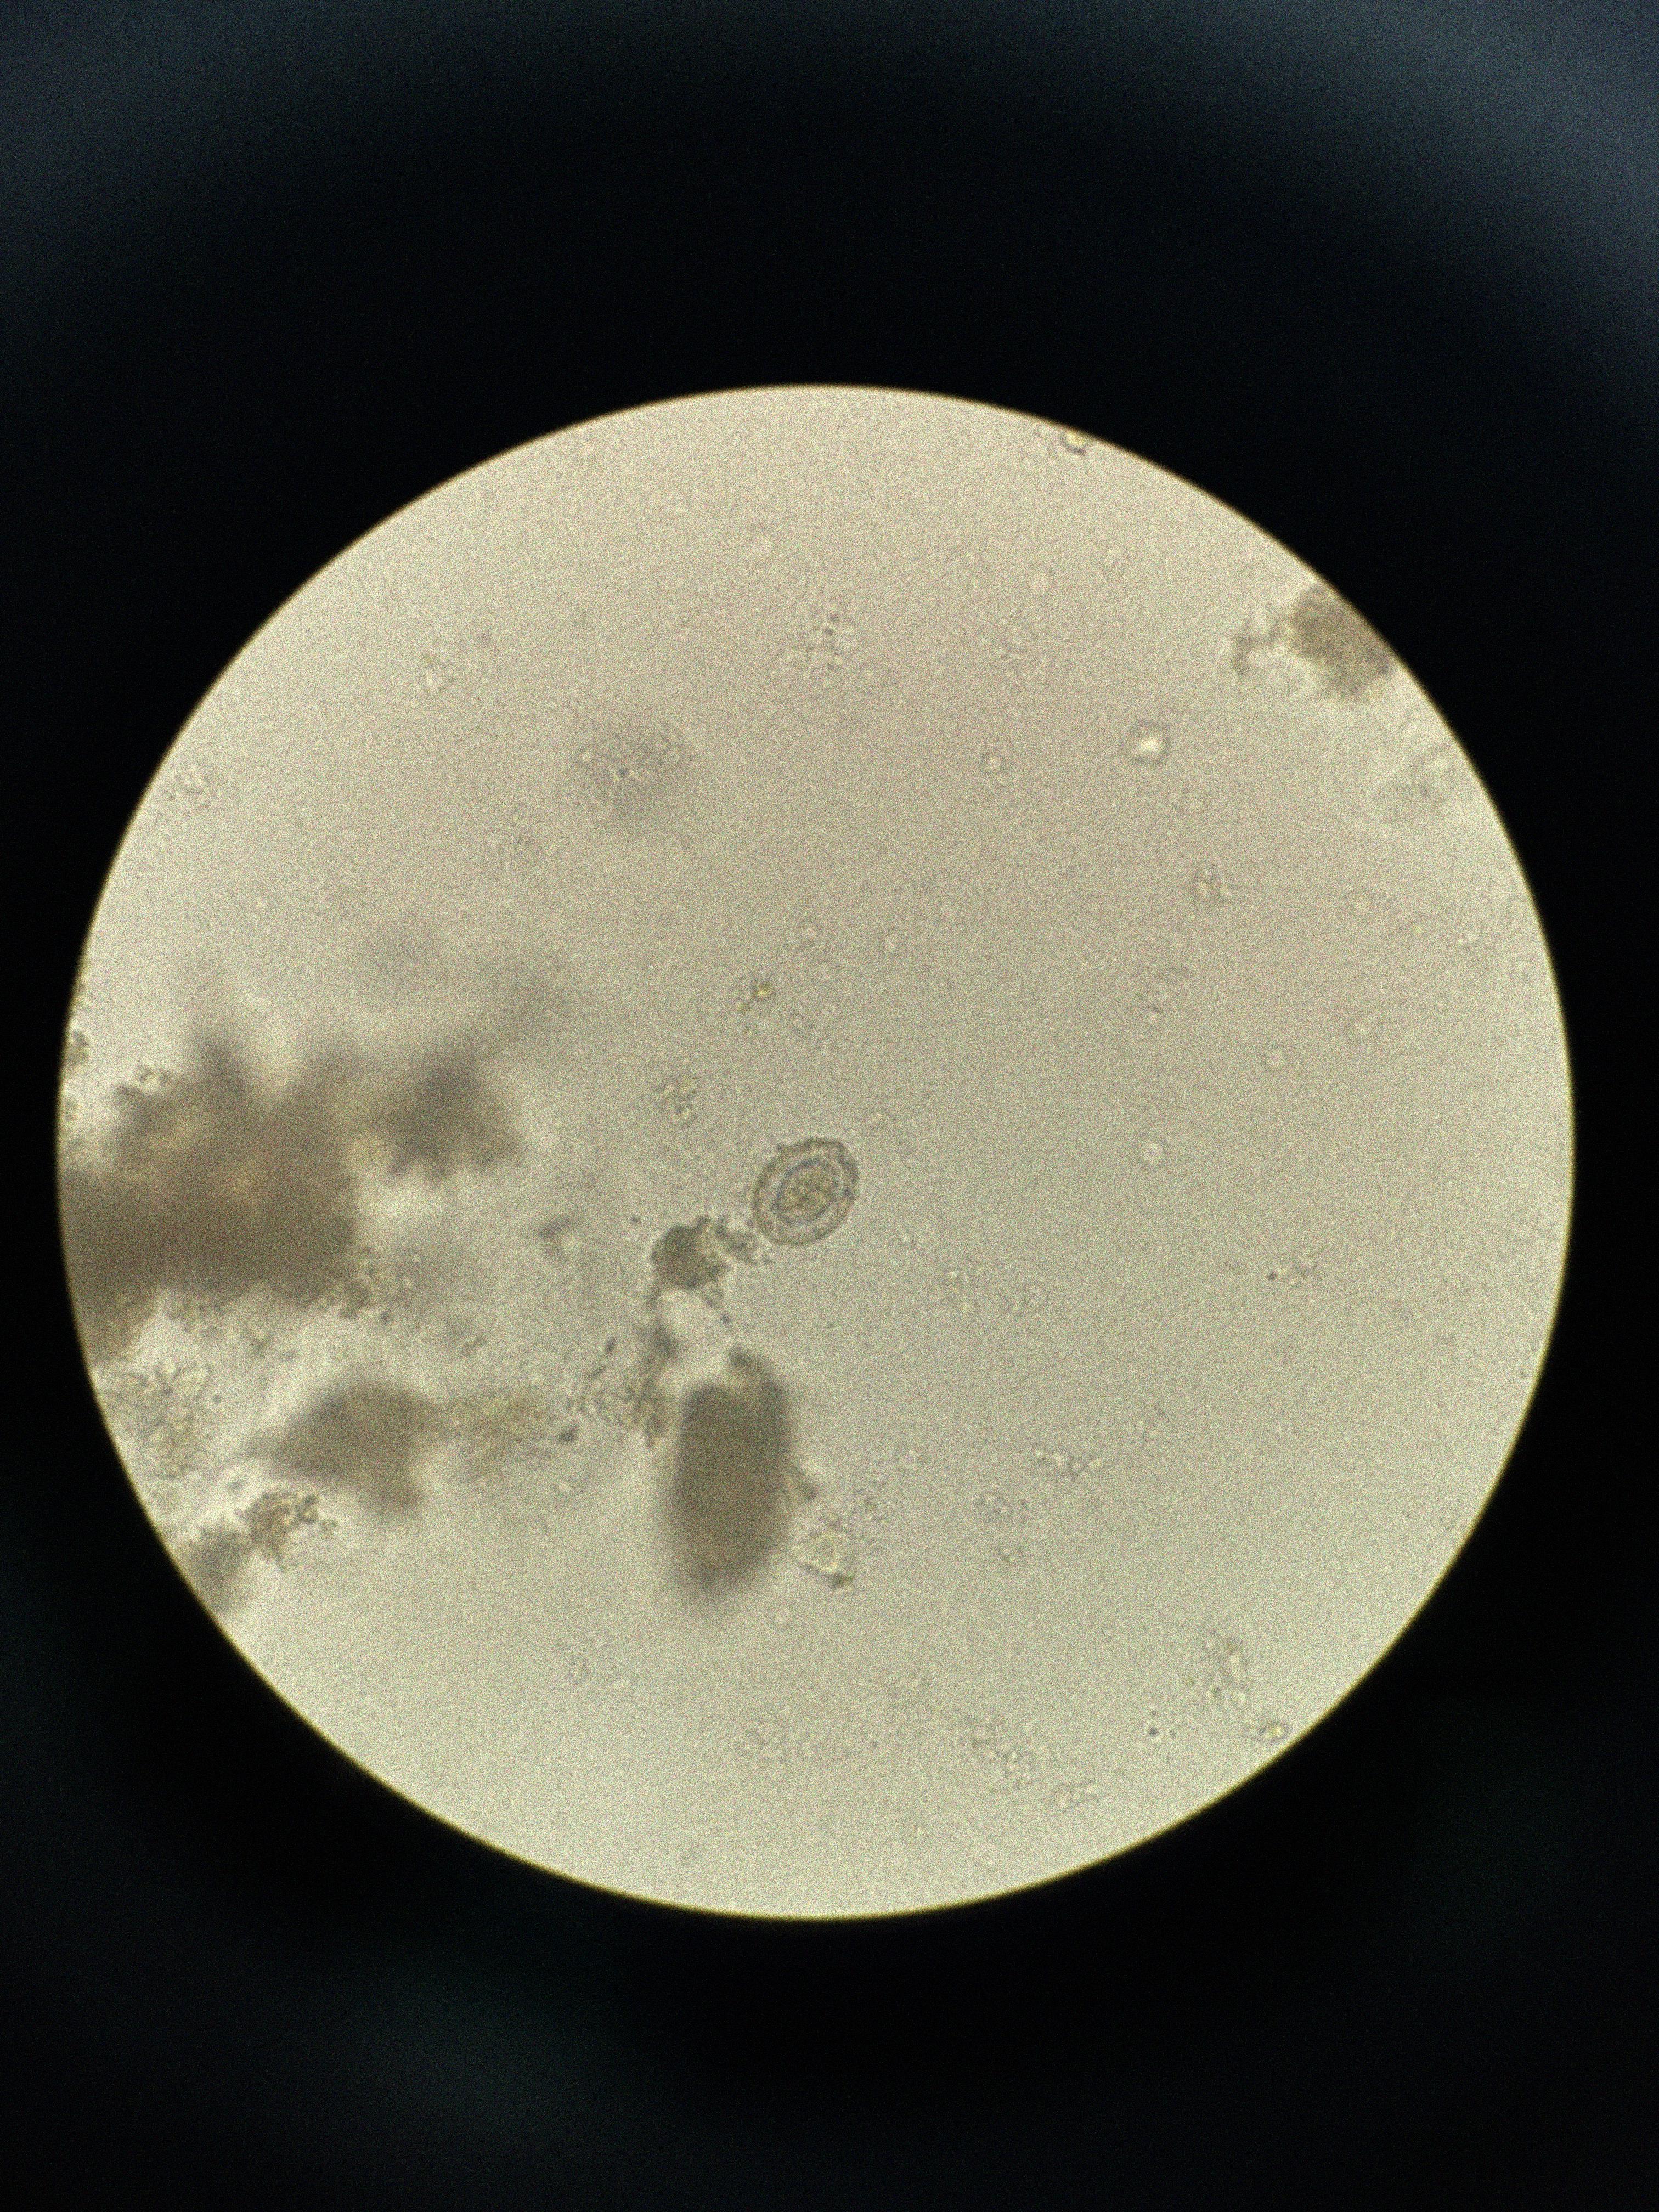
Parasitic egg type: Hymenolepis nana